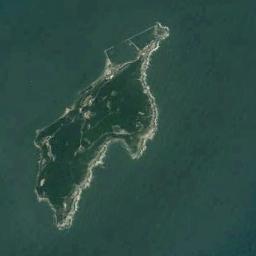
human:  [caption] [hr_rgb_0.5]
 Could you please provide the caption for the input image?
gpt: The shape of the island is strange .

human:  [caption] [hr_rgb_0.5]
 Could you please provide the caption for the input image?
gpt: There are many trees on the island .

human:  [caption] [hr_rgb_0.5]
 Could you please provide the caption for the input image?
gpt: The island with dense vegetation is surrounded by green waters .

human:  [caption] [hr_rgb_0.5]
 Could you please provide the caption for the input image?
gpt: The irregularly shaped green island is surrounded by turquoise waters, Green plants on the island and a white sand beach outside .

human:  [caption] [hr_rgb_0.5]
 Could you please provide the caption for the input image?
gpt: The green island is surrounded by green water .